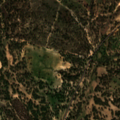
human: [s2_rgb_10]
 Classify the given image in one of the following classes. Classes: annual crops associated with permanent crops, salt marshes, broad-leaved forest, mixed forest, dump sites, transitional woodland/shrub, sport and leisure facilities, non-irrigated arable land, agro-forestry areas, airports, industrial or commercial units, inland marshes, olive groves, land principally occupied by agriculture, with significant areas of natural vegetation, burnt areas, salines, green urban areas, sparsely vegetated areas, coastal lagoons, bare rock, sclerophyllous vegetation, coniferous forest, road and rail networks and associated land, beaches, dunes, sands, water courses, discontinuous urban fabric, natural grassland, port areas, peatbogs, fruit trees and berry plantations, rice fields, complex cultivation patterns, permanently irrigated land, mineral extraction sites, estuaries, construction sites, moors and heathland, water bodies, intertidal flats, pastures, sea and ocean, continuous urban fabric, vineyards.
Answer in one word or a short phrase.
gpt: non-irrigated arable land, agro-forestry areas